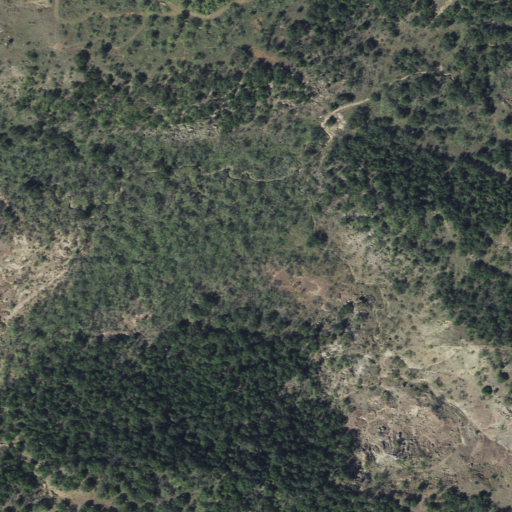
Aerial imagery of mountain in Texas named Rattlesnake Mountain containing grassland, deciduous forest, and shrub